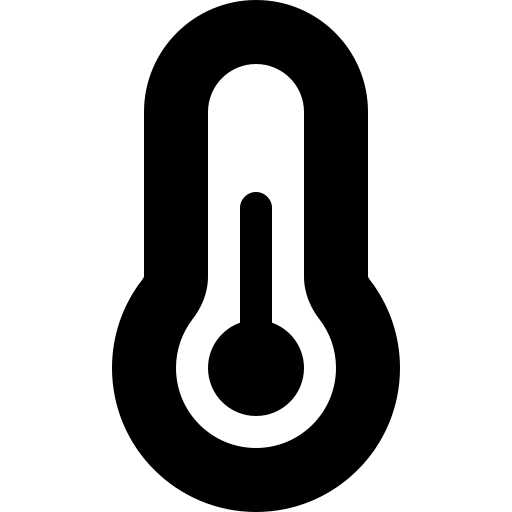
Tags: icon, FontAwesome, fa-icon, solid, temperature, half